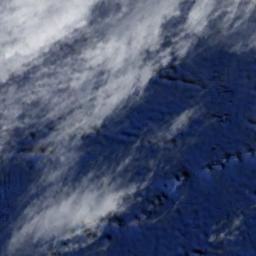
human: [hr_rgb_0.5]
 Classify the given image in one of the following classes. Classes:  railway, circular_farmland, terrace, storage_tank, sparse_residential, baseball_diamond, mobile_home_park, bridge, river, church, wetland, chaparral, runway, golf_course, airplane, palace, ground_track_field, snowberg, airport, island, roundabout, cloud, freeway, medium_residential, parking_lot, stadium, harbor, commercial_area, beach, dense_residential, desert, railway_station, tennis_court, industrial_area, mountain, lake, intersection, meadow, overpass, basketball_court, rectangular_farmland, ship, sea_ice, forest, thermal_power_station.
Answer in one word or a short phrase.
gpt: cloud